Question: i have a problem with a PrimeFaces component. I have the same code that is in the page <URL>
I'm using the component that only shows the time.
Here is mi code.
'''
<h:form id="form">
<p:growl id="msgs" showDetail="true" />
<h:panelGrid columns="2" cellpadding="5">
<p:outputLabel for="time" value="Time:" />
<p:calendar id="time" value="#{calendarView.date11}" pattern="HH:mm a" timeOnly="true" />
</h:panelGrid>
<p:commandButton value="Submit" update="msgs" actionListener="#{calendarView.click}" icon="ui-icon-check" />
<p:dialog modal="true" resizable="false" header="Values" widgetVar="dlg" showEffect="fold">
<p:panelGrid id="display" columns="2" columnClasses="label,value">
<h:outputText value="Time:" />
<h:outputText value="#{calendarView.date11}">
<f:convertDateTime pattern="HH:mm a" />
</h:outputText>
</p:panelGrid>
</p:dialog>
</h:form>
'''
And here is my bean.
'''
private Date date11;
public void click() {
RequestContext requestContext = RequestContext.getCurrentInstance();
requestContext.update("form:display");
requestContext.execute("PF('dlg').show()");
}
public Date getDate11() {
return date11;
}
public void setDate11(Date date11) {
this.date11 = date11;
}
'''
The problem is when I run the Application, the calendar is addig six hours more.

It could be the Time Zone? How can I solved this?
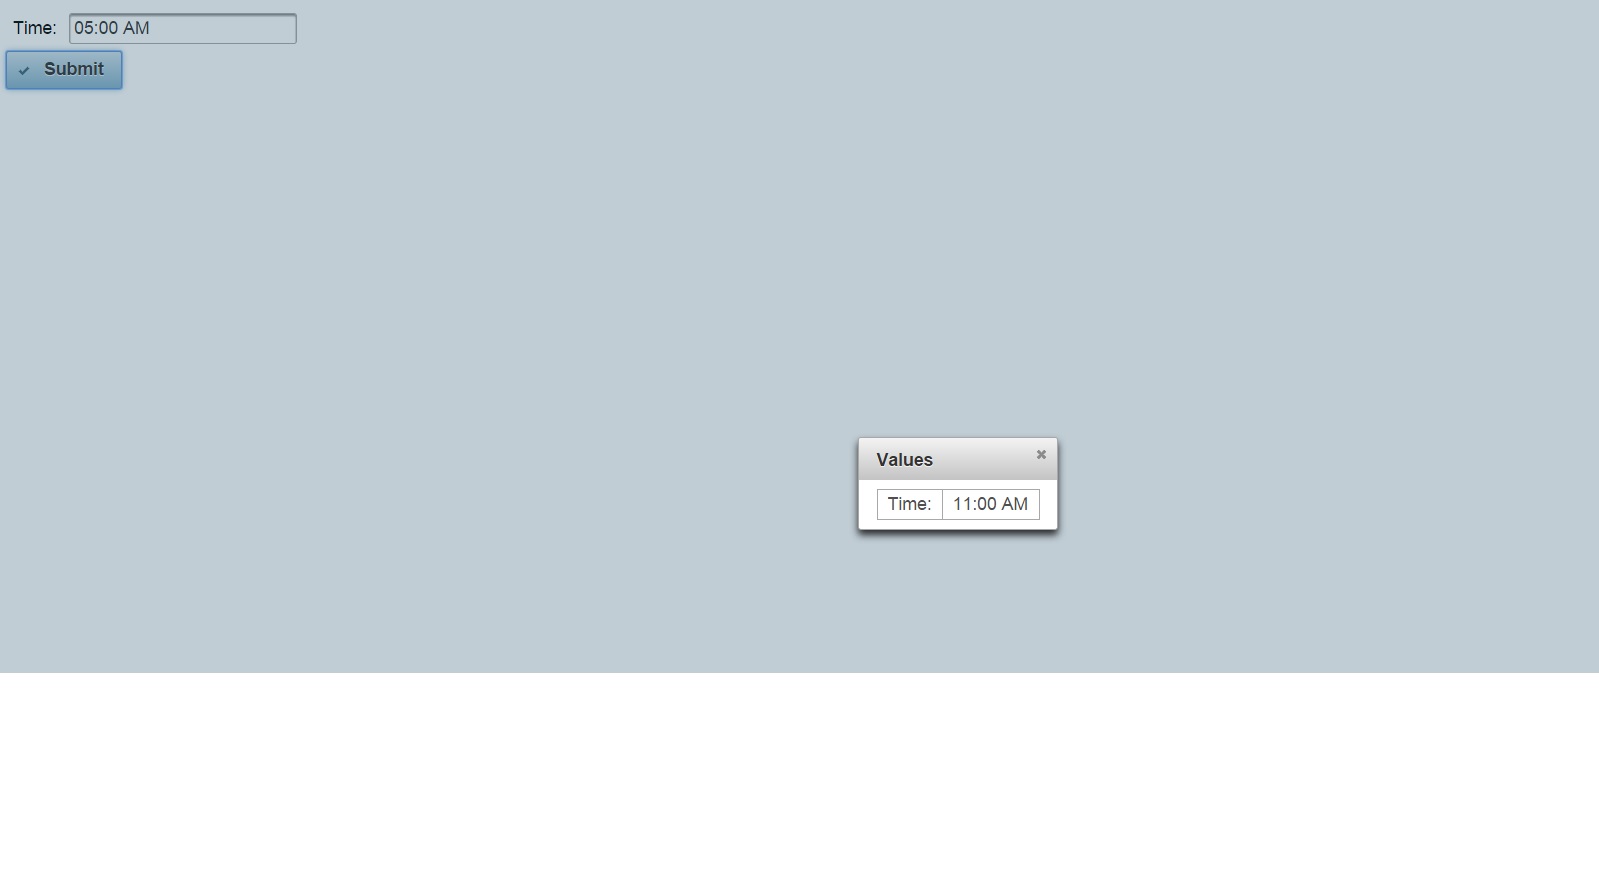
Answer: When working with time zones, a good strategy would be :
- - 'calendar''schedule''timeZone'
eg:
'''
<p:calendar id="time" value="#{calendarView.date11}" pattern="HH:mm"
timeOnly="true"
timeZone="Europe/Warsaw" />
'''
Make sure to provide a timezone String key instead of a UTC/GMT offset.
You can find your timezone key <URL>
And one last thing: When using the 'timeOnly' attribute, your 'p:calendar' will still store a java.util.Date and the Year, Month, and Day will default to 'today'. Make sure this won't be a problem with the DST. Always test your app for DST changes.